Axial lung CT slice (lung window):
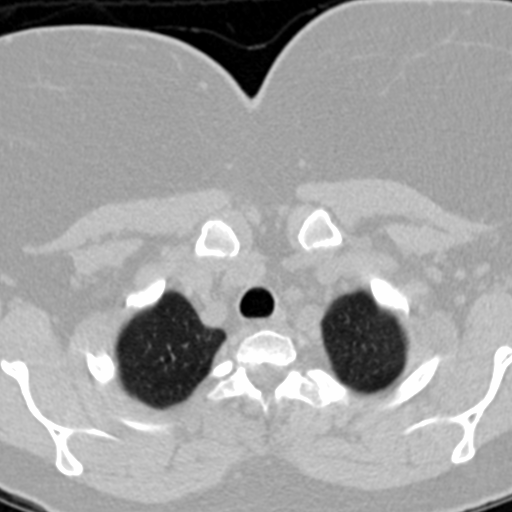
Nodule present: no